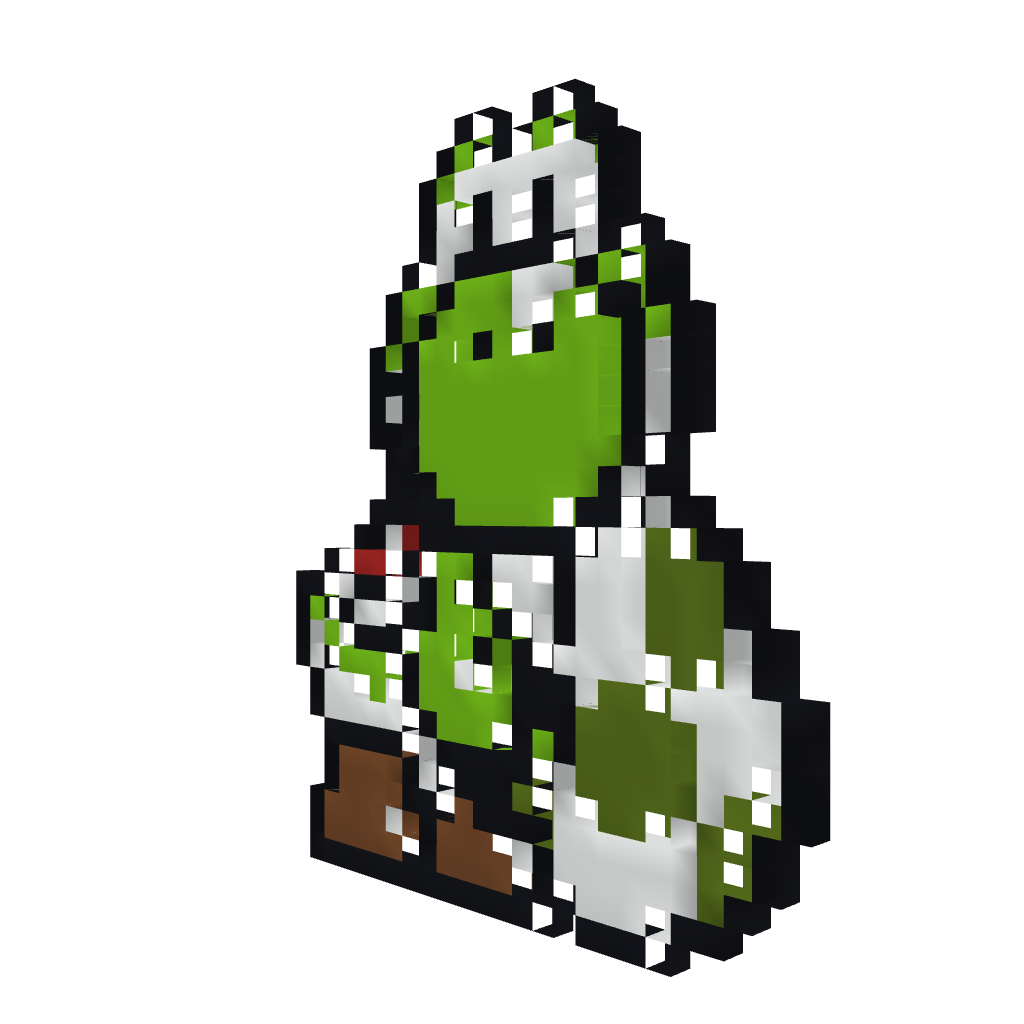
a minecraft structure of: Yoshi 8-Bit Style [Looking at You with Egg]